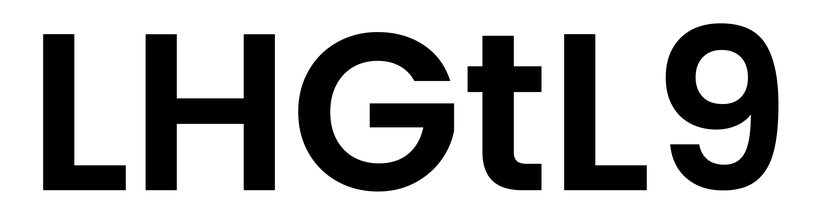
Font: Poppins-SemiBold